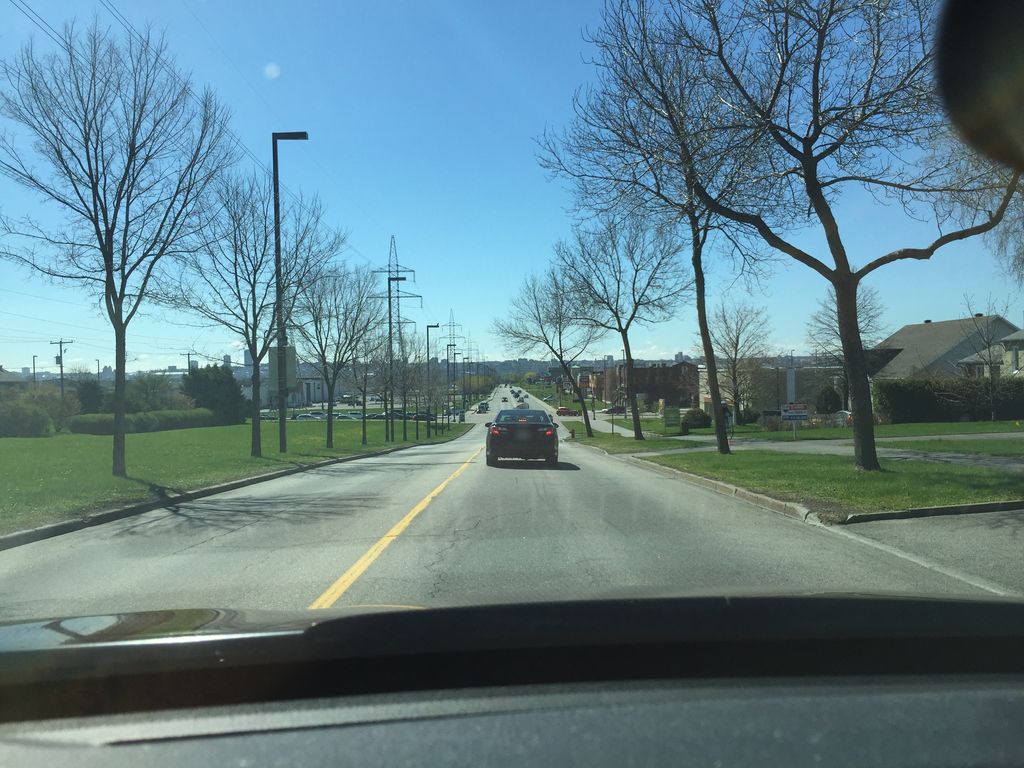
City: quebec_city